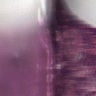
Metastatic tissue present: no